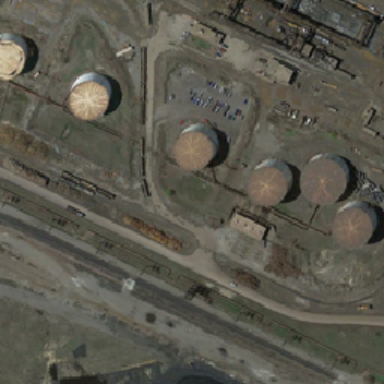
There are six pink reservoirs on the green grass .